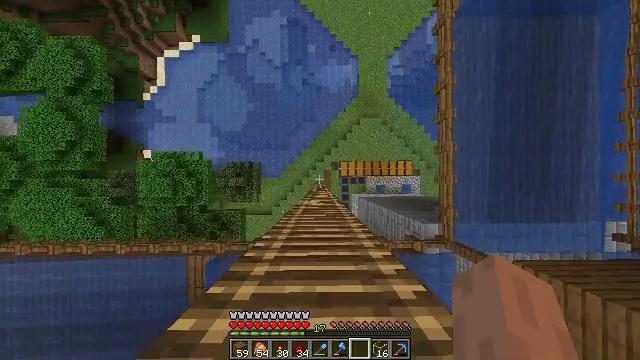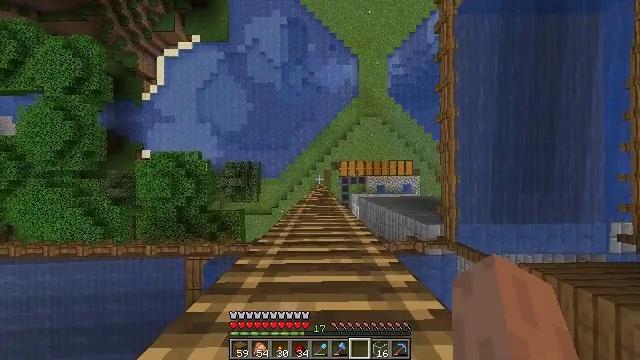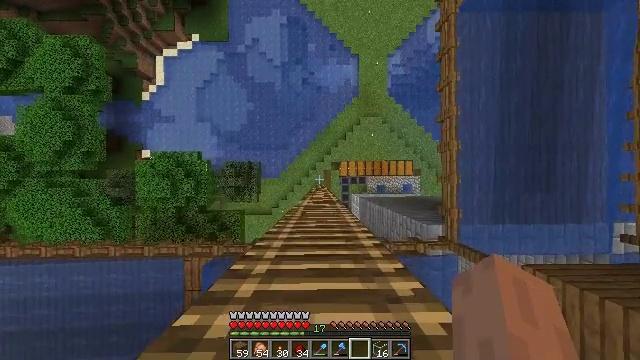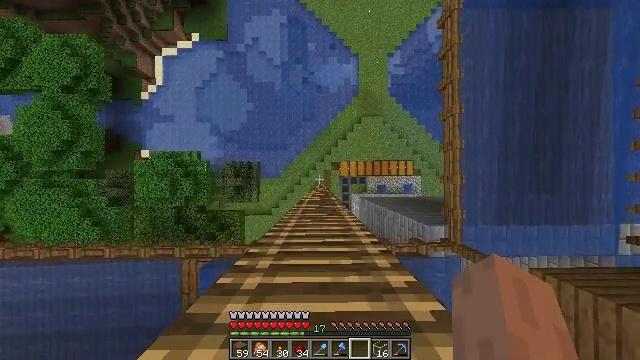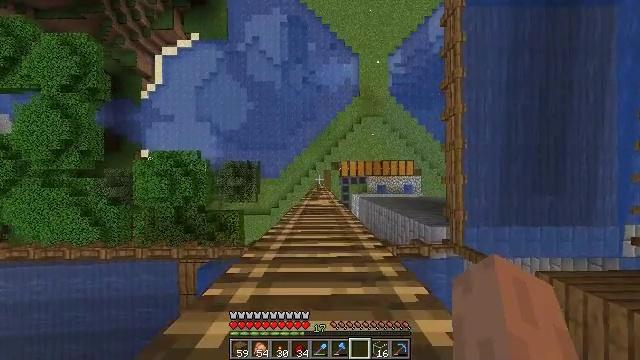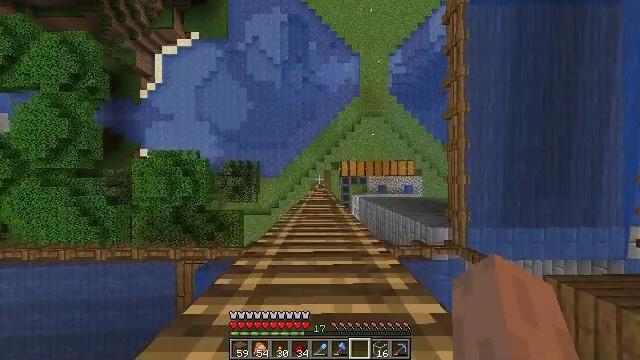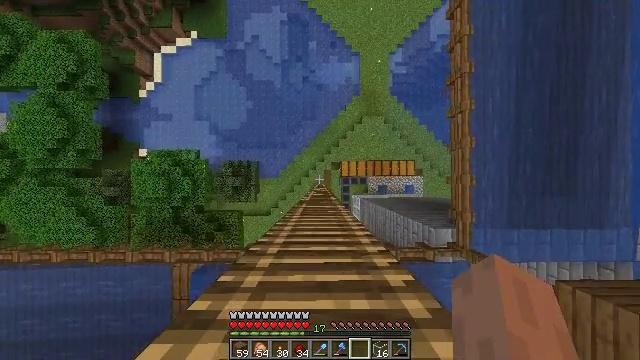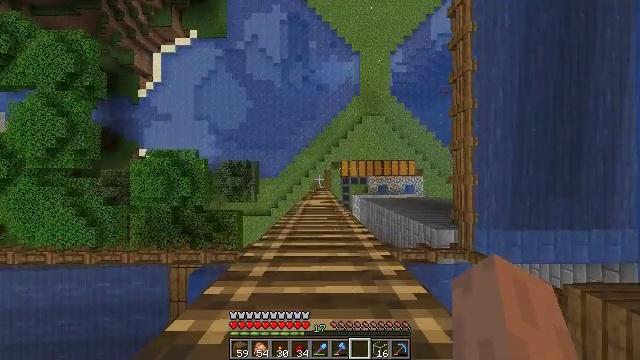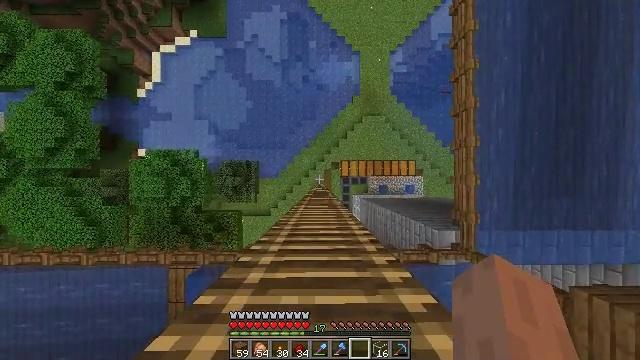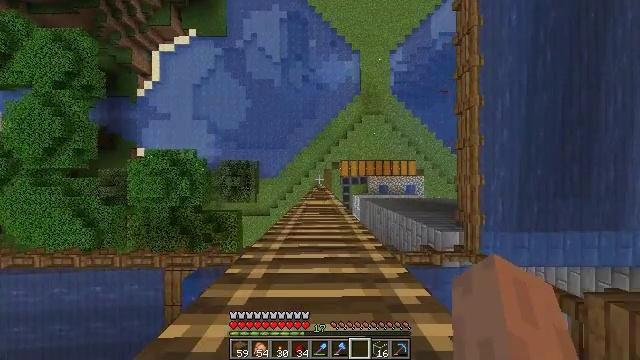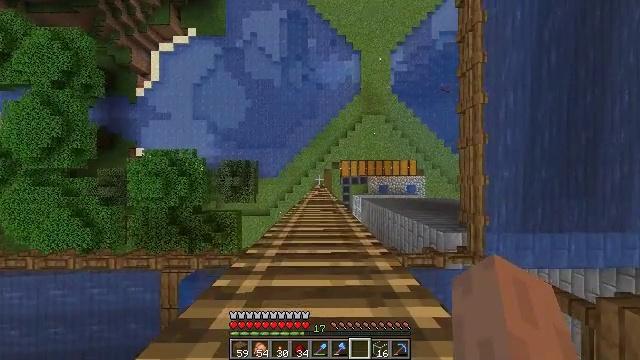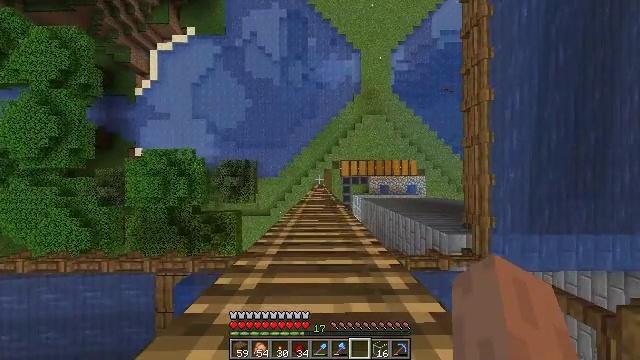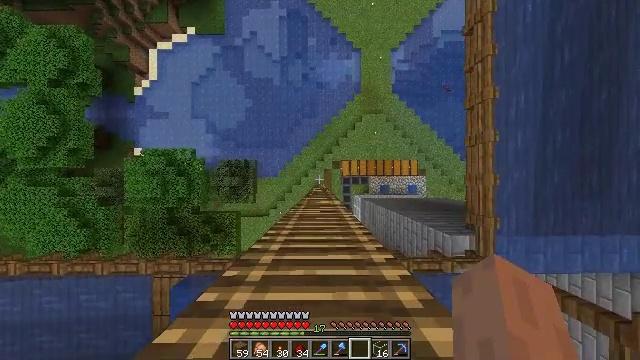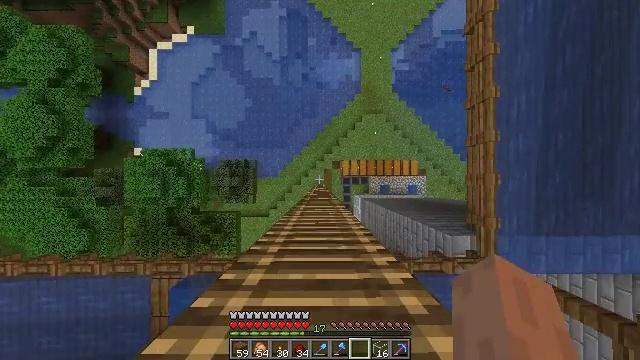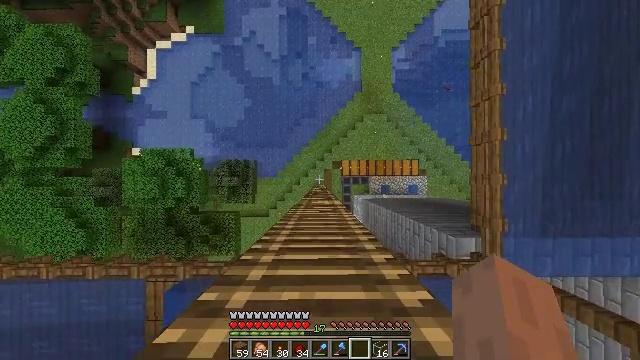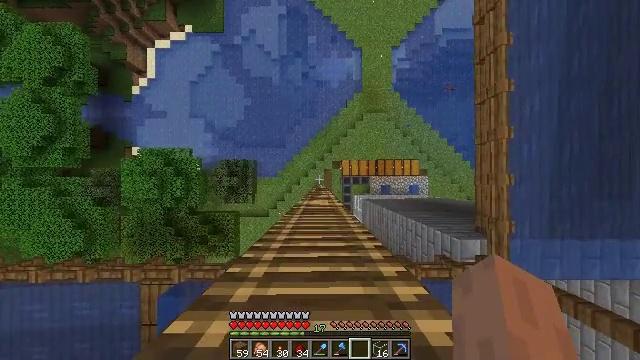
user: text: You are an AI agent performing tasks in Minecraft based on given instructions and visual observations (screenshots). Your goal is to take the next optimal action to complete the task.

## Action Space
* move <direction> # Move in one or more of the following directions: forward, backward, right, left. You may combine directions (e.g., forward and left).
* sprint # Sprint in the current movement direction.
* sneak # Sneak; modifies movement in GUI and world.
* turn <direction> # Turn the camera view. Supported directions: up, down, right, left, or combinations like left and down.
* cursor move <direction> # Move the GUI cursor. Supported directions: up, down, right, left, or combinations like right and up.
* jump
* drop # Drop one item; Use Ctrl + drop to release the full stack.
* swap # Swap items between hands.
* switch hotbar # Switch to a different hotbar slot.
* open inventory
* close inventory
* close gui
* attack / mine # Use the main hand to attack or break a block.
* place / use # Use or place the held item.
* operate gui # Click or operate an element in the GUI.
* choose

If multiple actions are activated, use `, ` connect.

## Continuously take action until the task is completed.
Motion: motion action
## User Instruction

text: Use a crafting table to craft a brown bed.
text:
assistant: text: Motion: no_op
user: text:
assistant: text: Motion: no_op
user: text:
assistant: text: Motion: no_op
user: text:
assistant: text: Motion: no_op
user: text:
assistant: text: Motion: no_op
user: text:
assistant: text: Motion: no_op
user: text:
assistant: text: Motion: no_op
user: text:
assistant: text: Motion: no_op
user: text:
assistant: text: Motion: no_op
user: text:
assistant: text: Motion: no_op
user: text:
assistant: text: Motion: no_op
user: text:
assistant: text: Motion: no_op
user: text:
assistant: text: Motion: no_op
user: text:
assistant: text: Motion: no_op
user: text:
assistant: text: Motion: no_op
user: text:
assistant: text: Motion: no_op
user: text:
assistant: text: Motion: no_op
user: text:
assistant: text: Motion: no_op
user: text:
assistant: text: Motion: no_op
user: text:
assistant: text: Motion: no_op
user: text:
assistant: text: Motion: no_op
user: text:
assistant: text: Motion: no_op
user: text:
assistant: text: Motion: no_op
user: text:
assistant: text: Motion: no_op
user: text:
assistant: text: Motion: no_op
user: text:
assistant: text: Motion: no_op
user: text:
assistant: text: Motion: no_op
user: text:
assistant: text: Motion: no_op
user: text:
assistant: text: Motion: no_op
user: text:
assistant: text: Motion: no_op